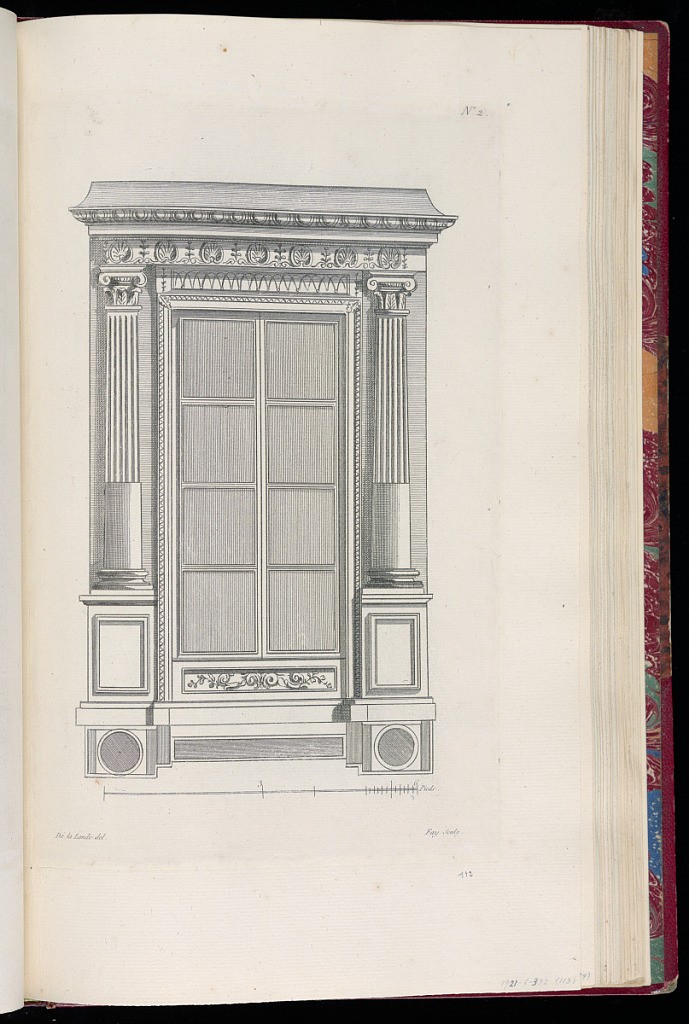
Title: Design for a Door
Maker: Richard de Lalonde, French, active 1780–96
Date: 1780-1789
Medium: Etching on off-white laid paper
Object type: Print
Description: Design of a door decorated with ornament motifs including palmettes, engaged and fluted columns with Corinthina capitals, lamb tongue, and friezes of scrolls. The plate is signed and numbered.